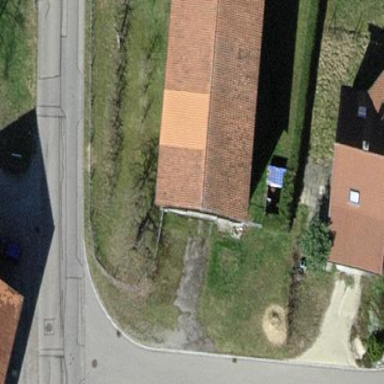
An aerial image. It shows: Gabled roof on farm auxiliary building.